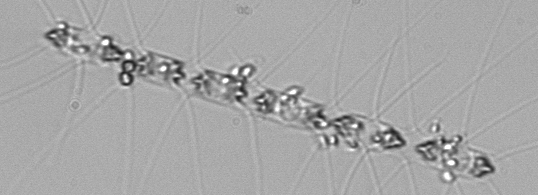
Label: Chaetoceros_didymus_TAG_external_flagellate